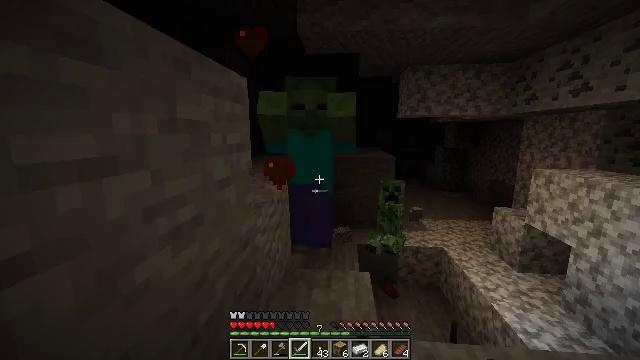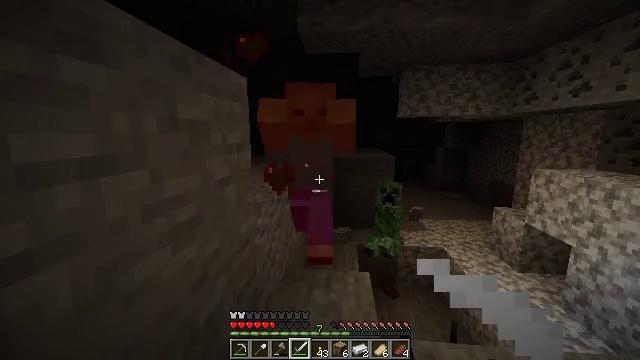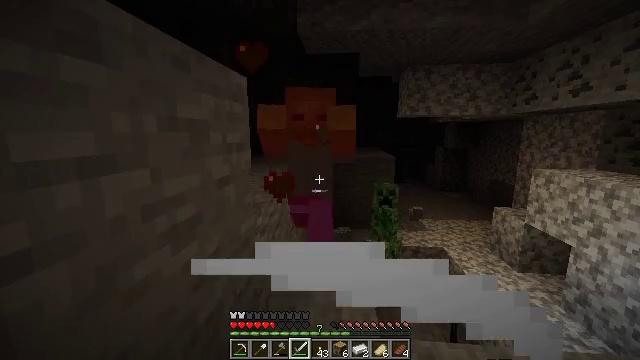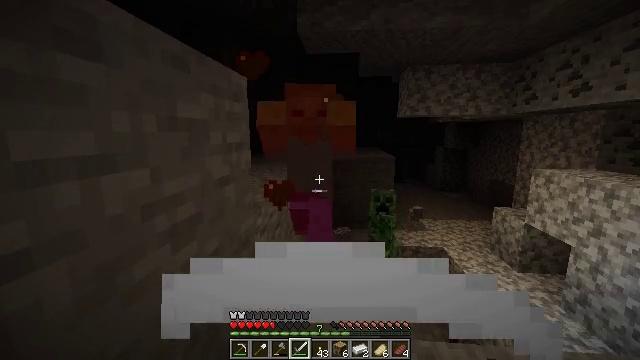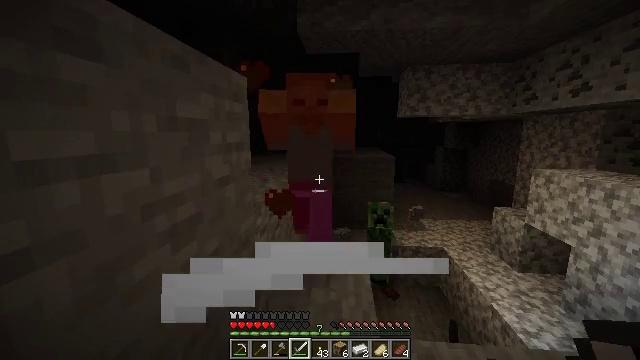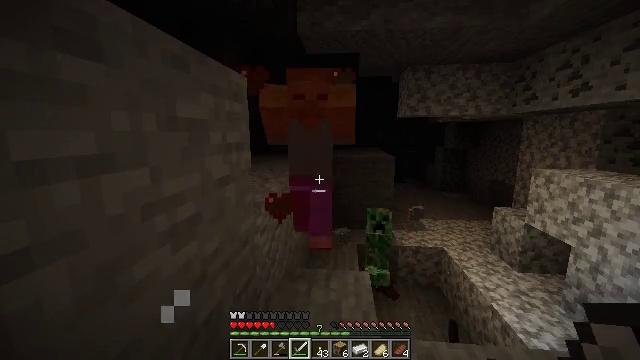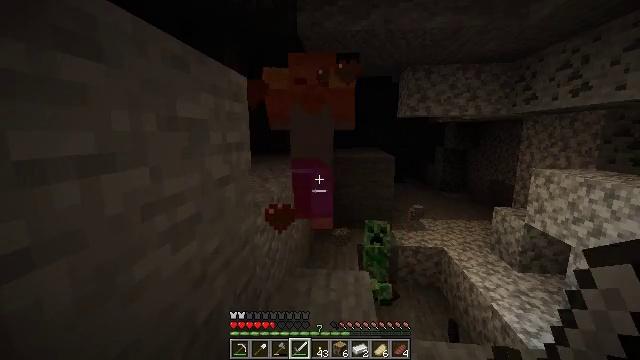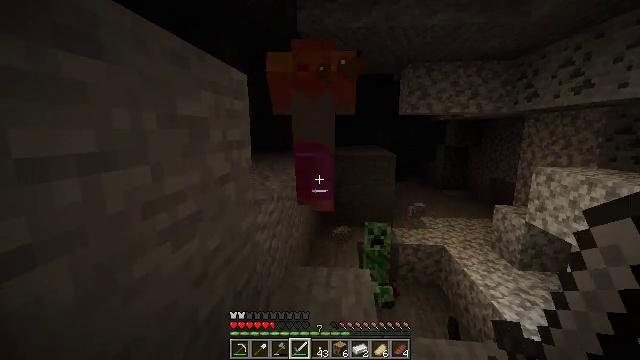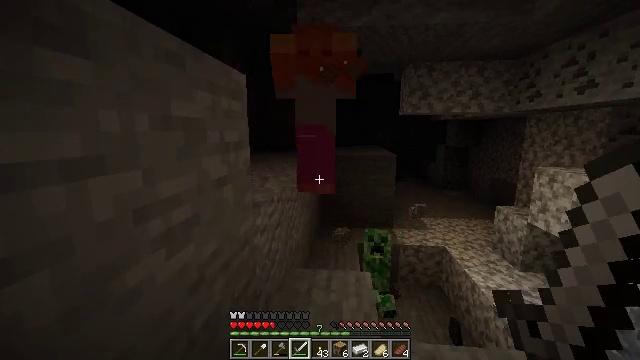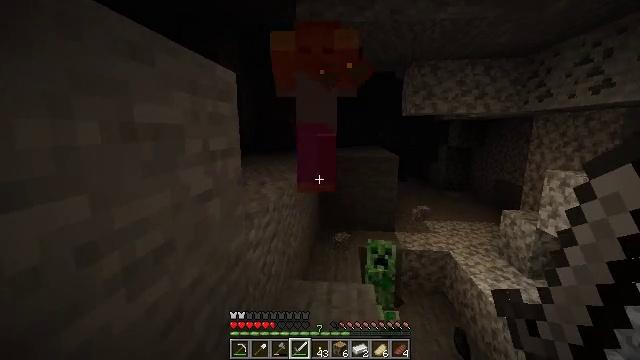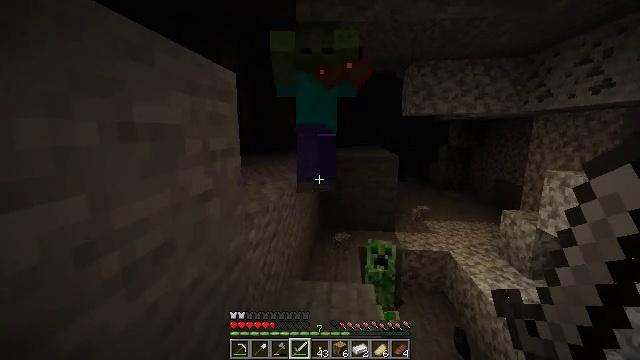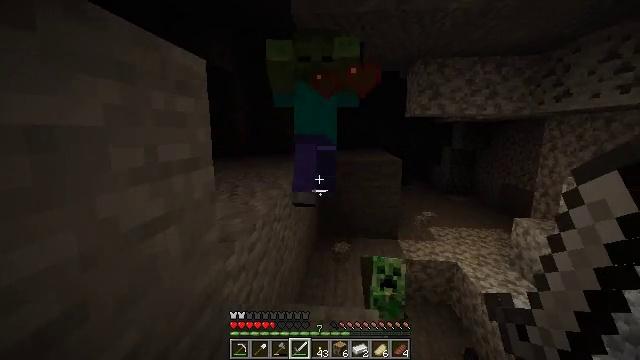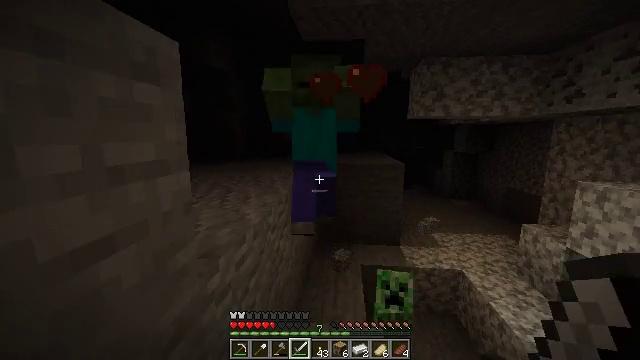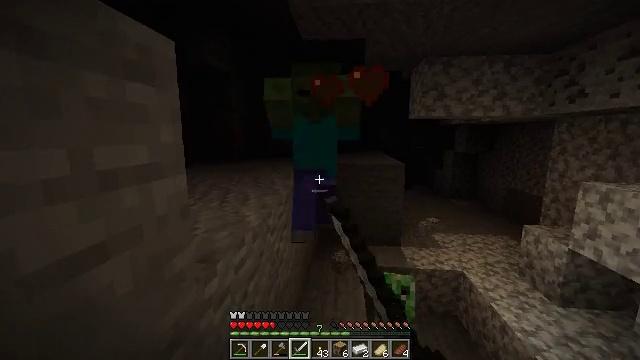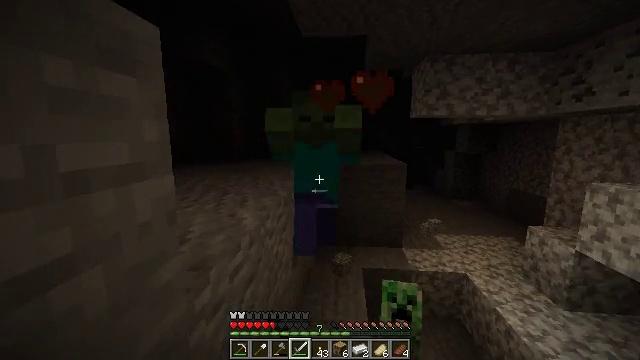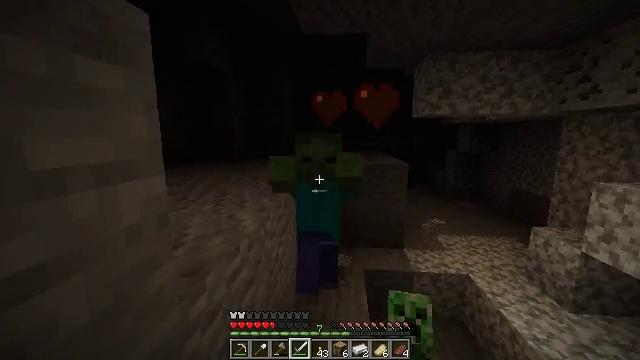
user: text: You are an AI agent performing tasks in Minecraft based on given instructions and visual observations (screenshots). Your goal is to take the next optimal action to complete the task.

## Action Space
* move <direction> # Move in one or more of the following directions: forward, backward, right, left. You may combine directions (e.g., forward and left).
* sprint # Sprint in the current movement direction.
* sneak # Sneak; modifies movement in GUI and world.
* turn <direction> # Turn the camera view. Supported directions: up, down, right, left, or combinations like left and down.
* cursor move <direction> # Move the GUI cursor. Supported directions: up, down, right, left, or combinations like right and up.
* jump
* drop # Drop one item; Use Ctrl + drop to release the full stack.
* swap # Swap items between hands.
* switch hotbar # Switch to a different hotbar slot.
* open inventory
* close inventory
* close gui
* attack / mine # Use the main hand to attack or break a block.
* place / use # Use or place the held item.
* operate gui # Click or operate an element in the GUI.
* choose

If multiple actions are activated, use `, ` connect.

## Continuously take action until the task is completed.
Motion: motion action
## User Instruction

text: Kill mobs.
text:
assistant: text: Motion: no_op
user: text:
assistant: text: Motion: no_op
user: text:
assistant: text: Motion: no_op
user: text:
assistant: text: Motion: no_op
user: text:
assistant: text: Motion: no_op
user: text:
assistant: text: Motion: no_op
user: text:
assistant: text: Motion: no_op
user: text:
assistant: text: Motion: move forward
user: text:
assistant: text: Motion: move forward
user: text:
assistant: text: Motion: move forward
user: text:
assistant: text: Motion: move forward
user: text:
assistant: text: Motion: move forward, attack / mine
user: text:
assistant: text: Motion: attack / mine
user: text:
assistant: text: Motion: attack / mine
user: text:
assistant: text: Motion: attack / mine
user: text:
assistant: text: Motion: no_op
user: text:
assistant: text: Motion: no_op